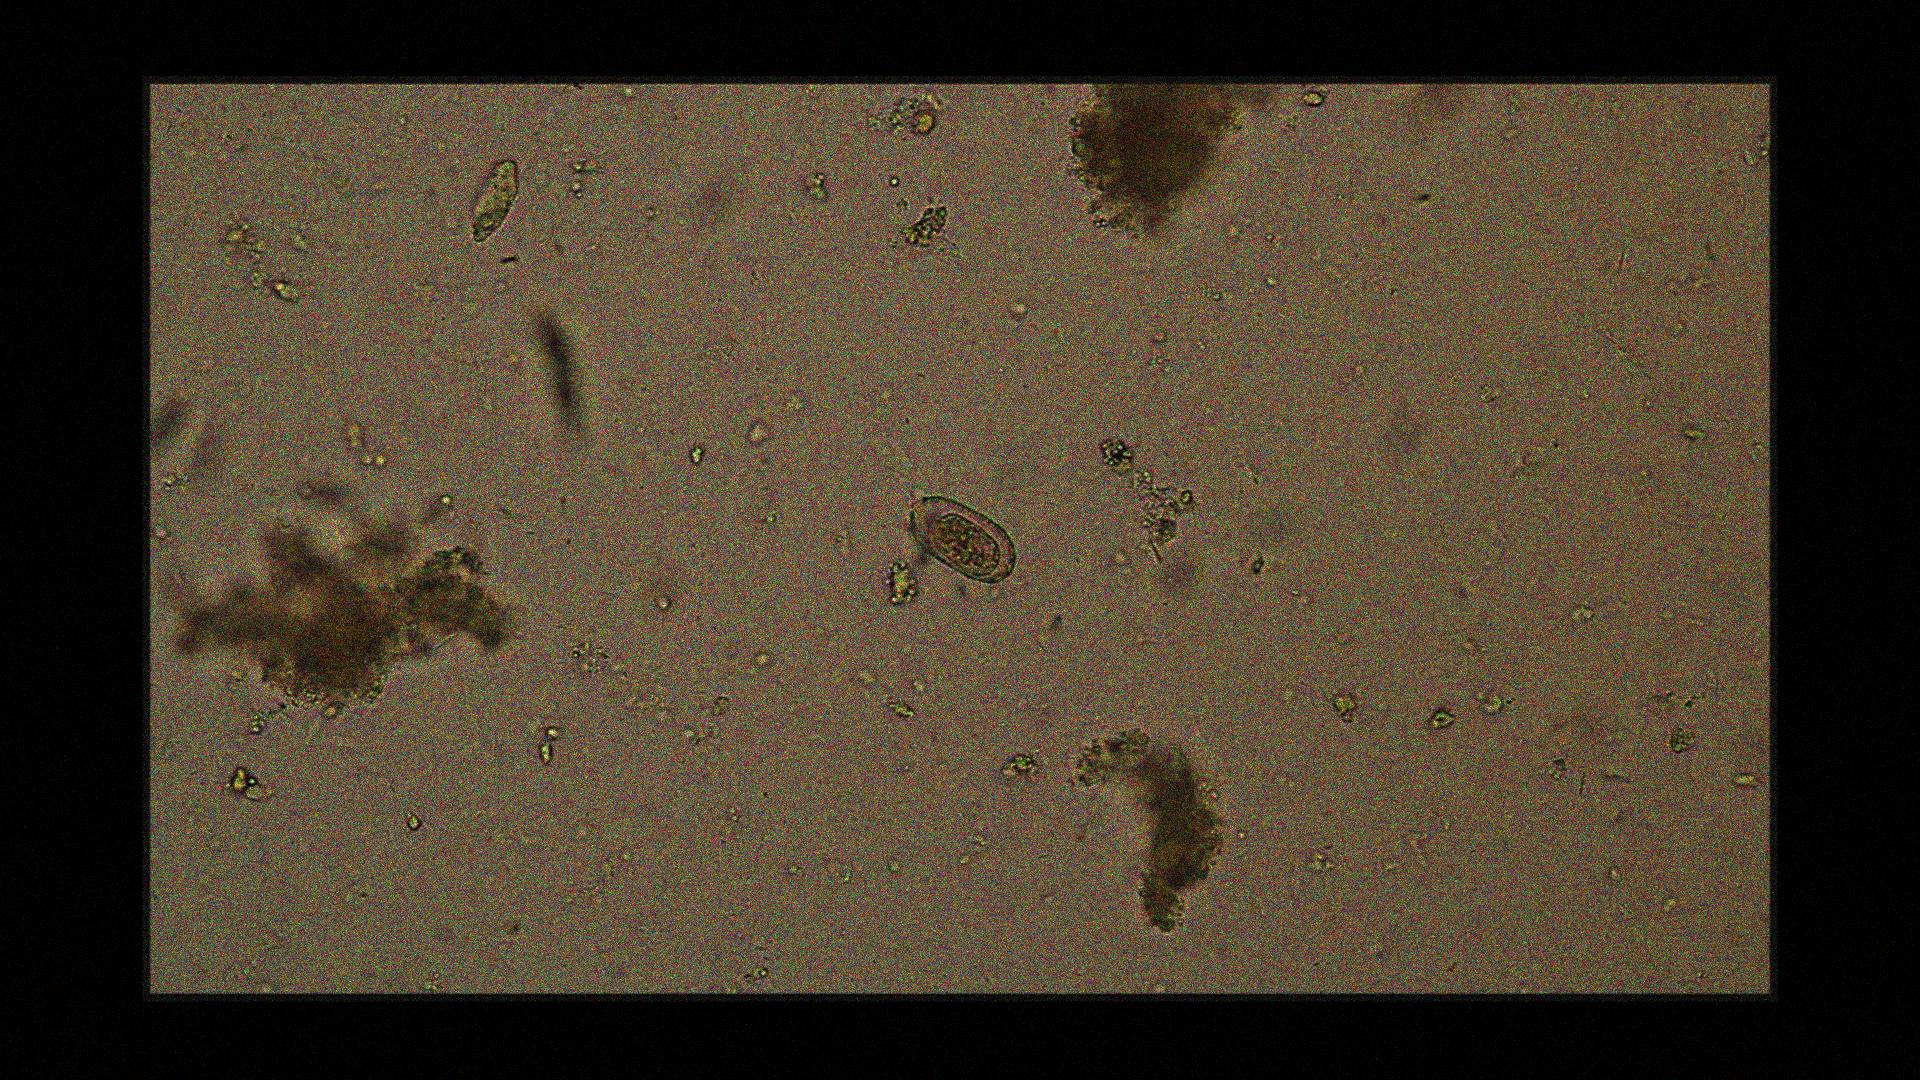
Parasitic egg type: Capillaria philippinensis